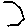
Label: hexagon